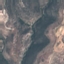
Land use / land cover class: HerbaceousVegetation